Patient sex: M
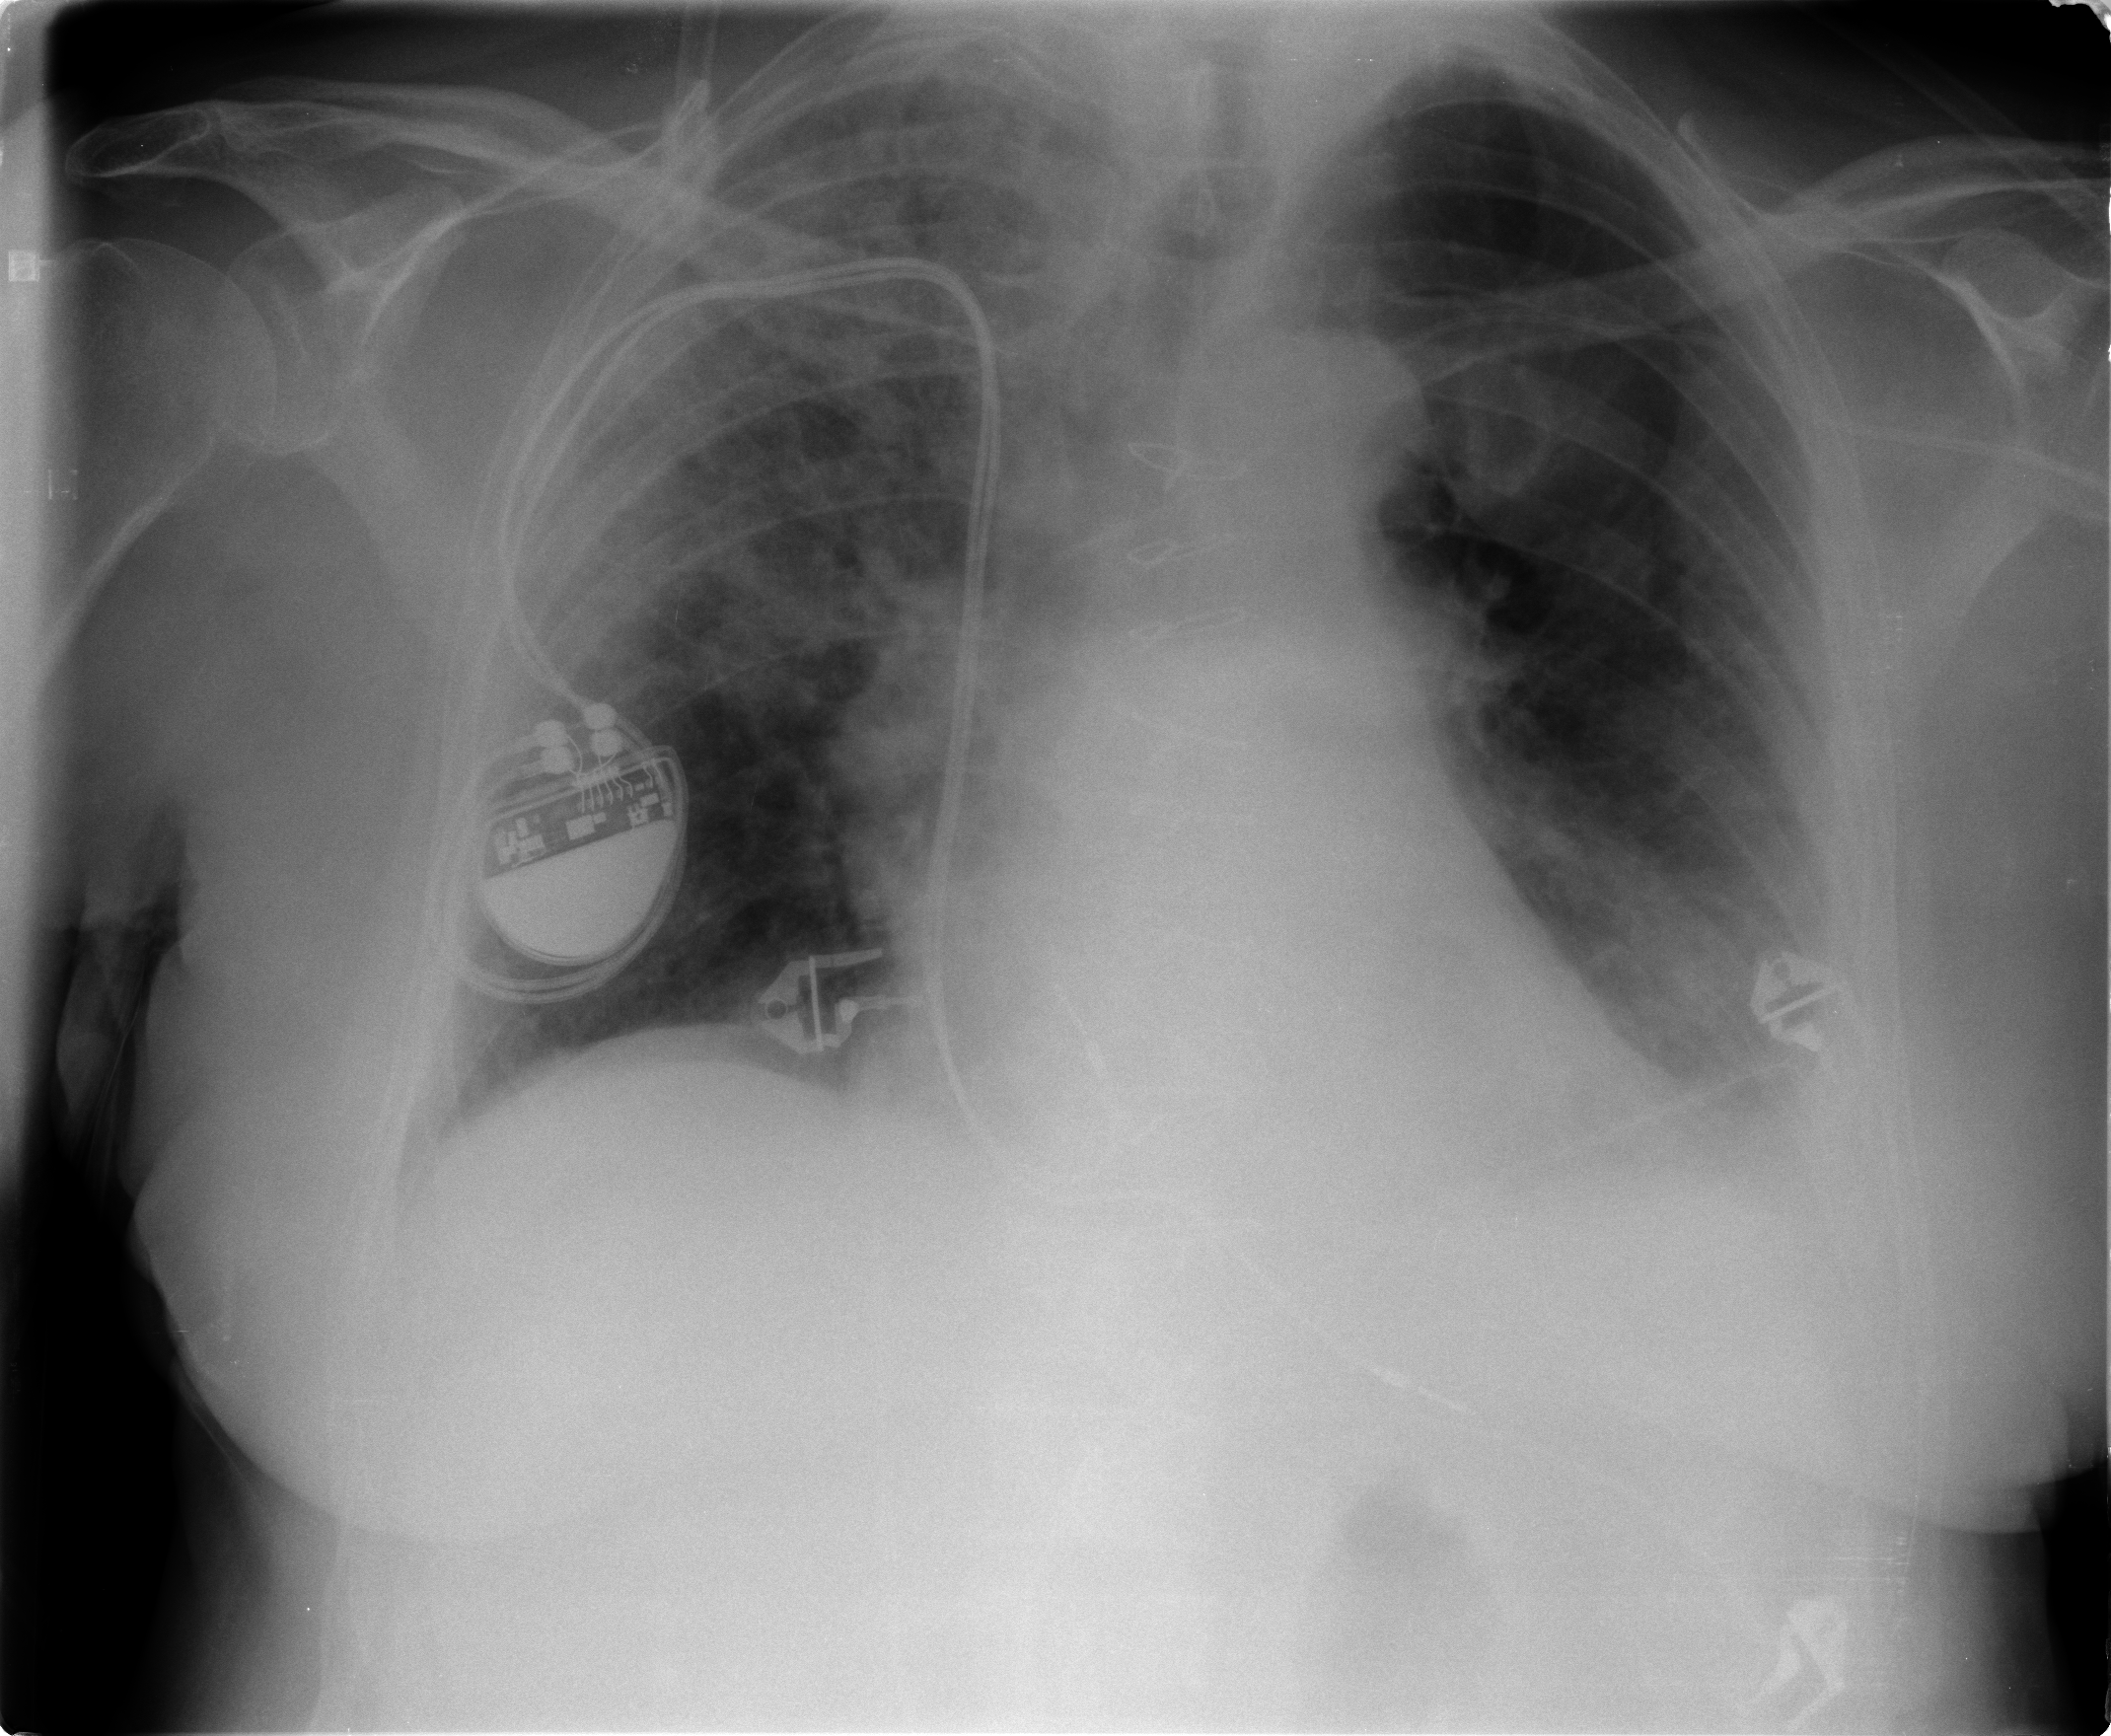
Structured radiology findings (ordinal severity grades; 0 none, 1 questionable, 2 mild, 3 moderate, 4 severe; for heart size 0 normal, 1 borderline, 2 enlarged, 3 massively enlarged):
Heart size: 0
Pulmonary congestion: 2
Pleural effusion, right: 0
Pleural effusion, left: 2
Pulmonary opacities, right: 2
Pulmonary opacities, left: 0
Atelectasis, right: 2
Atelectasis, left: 2